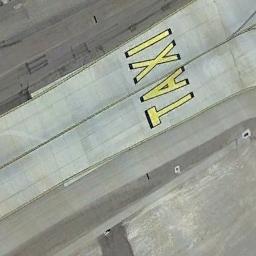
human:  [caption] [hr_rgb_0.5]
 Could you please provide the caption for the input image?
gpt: The runway is on the bare land .

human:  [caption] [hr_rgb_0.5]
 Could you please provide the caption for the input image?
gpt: The runway is surrounded by grass .

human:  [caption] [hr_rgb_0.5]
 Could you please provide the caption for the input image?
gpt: Next to the runway is a concrete floor with a yellow 'TAXI' sign on the runway .

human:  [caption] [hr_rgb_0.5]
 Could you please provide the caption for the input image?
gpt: The runway with four yellow letters is a taxiway .

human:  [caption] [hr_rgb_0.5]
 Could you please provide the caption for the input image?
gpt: The run way is marked with yellow letter .